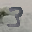
Label: 3